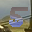
Label: 5